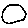
Label: circle